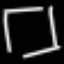
Label: square